Interaction volume radius: 5 \u00c5
Interaction volume height: 30 \u00c5
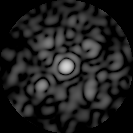
Disorder parameter: 0.6911